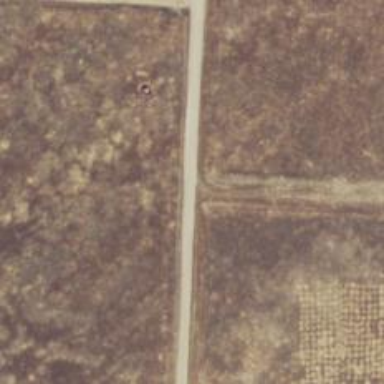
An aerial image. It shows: Track road.